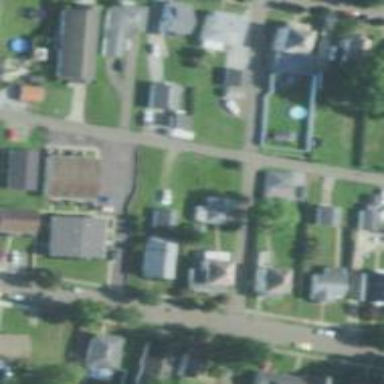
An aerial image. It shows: Alley classified as service road.